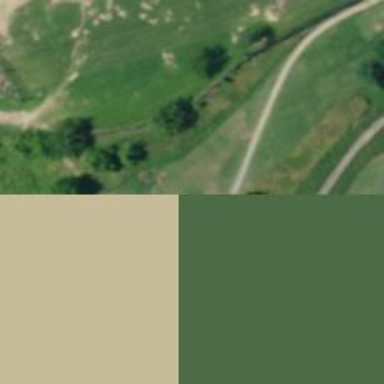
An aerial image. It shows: View of golf hole.